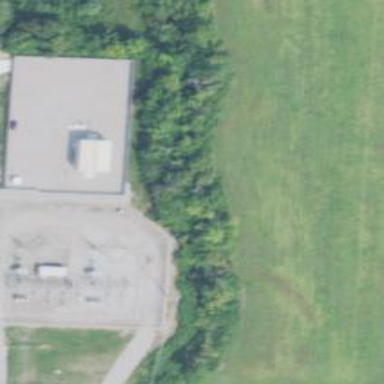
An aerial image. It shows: Power substation.